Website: crate-barrel
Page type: customer-info-address
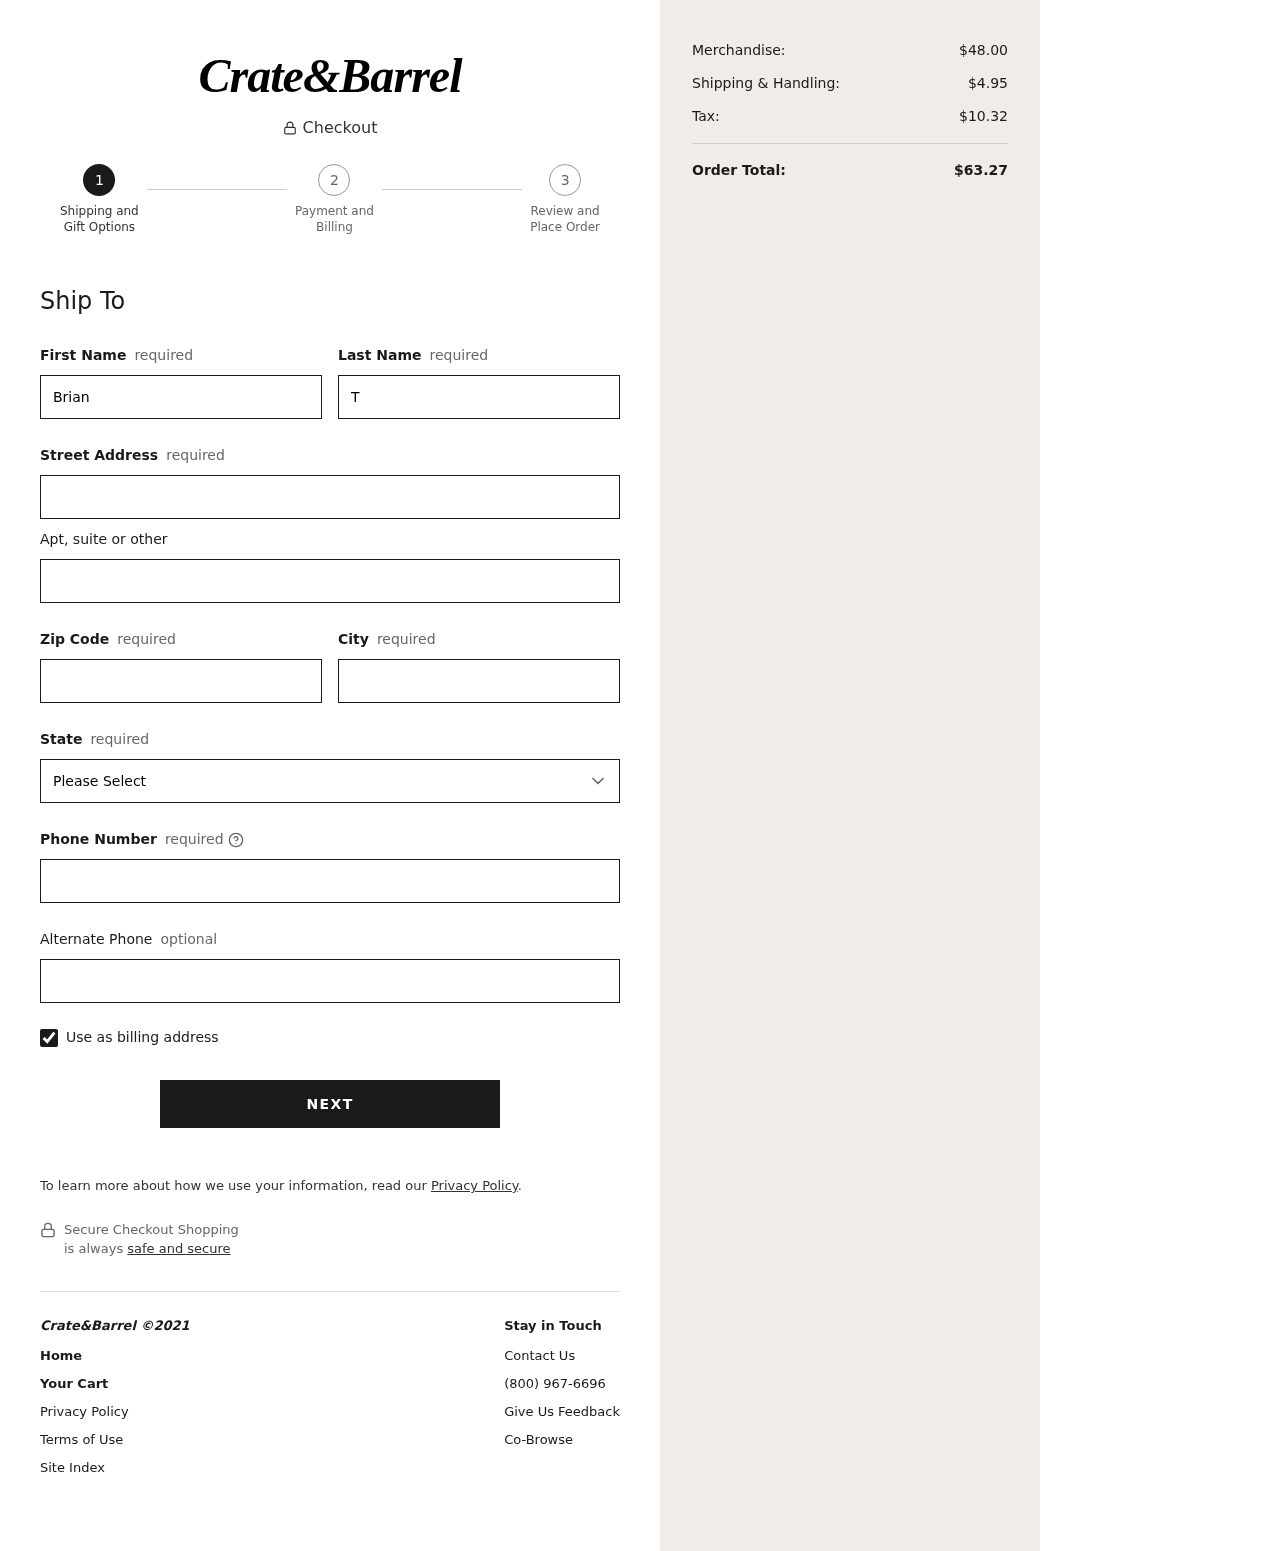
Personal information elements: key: PII_STATE
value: South Carolina
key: PII_FIRSTNAME
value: Brian
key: PII_LASTNAME
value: Tran
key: PII_STREET
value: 3596 Timothy Village Apt. 049
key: PII_POSTCODE
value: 08585
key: PII_CITY
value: Lake Ruthberg
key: PII_PHONE
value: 8635473939
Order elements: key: ORDER_SUBTOTAL
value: $48.00
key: ORDER_SHIPPING_COST
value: $4.95
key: ORDER_TAX
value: $10.32
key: ORDER_TOTAL
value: $63.27